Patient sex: M
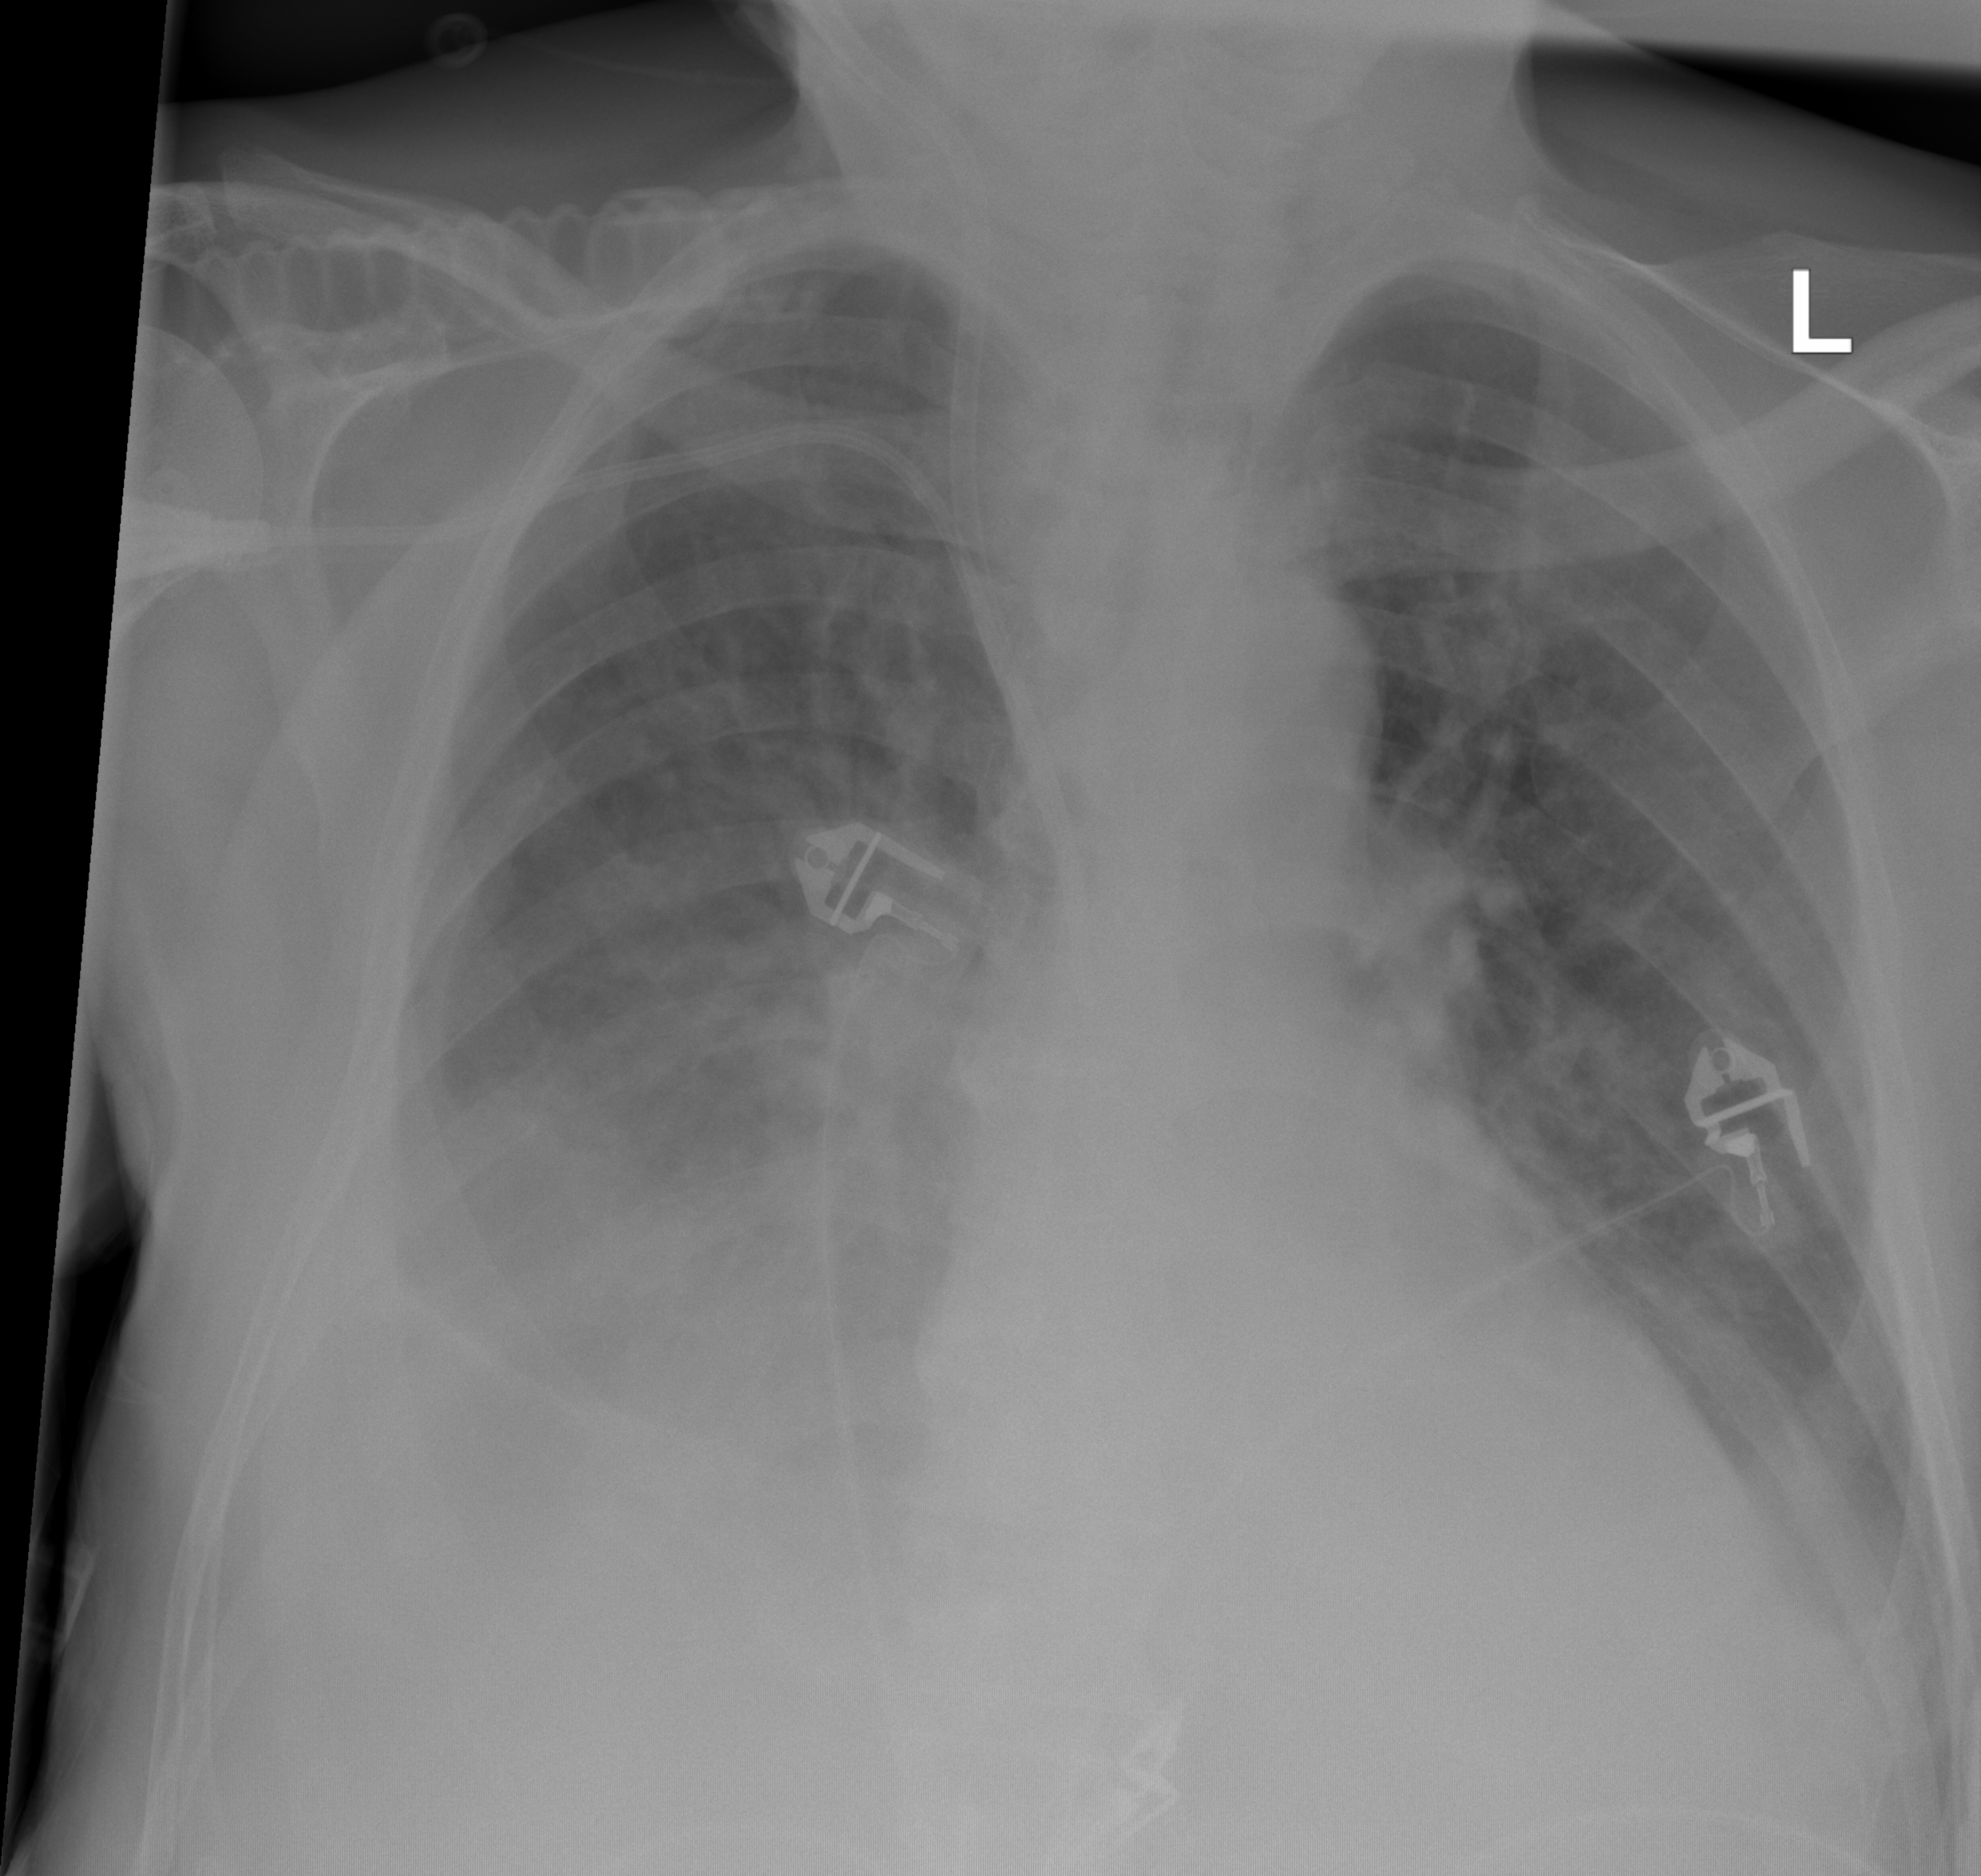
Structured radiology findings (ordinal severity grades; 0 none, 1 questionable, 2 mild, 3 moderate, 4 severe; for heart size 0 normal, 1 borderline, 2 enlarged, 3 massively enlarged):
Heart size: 0
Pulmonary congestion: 0
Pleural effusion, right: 3
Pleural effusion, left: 2
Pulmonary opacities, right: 1
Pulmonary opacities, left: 0
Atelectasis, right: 3
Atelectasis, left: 2